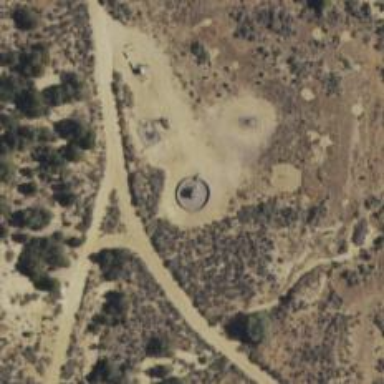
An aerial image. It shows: Storage tank that is man-made.